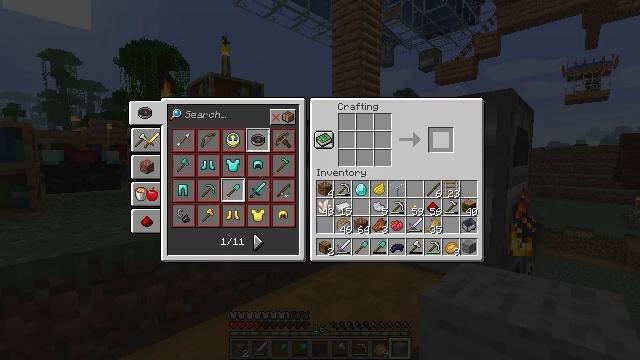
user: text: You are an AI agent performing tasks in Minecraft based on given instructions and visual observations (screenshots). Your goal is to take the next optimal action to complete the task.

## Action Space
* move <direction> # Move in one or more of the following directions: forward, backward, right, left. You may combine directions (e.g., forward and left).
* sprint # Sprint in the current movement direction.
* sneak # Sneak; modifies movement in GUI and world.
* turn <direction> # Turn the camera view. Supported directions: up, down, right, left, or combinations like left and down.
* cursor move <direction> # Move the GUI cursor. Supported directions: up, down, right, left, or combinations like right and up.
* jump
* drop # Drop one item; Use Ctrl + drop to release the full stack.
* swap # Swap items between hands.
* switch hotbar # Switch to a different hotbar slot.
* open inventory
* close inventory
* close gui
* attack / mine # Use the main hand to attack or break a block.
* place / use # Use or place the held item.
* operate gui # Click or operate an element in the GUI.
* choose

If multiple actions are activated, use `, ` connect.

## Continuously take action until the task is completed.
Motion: motion action
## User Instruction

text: Craft a diamond shovel with materials at the crafting table.
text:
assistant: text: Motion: sneak